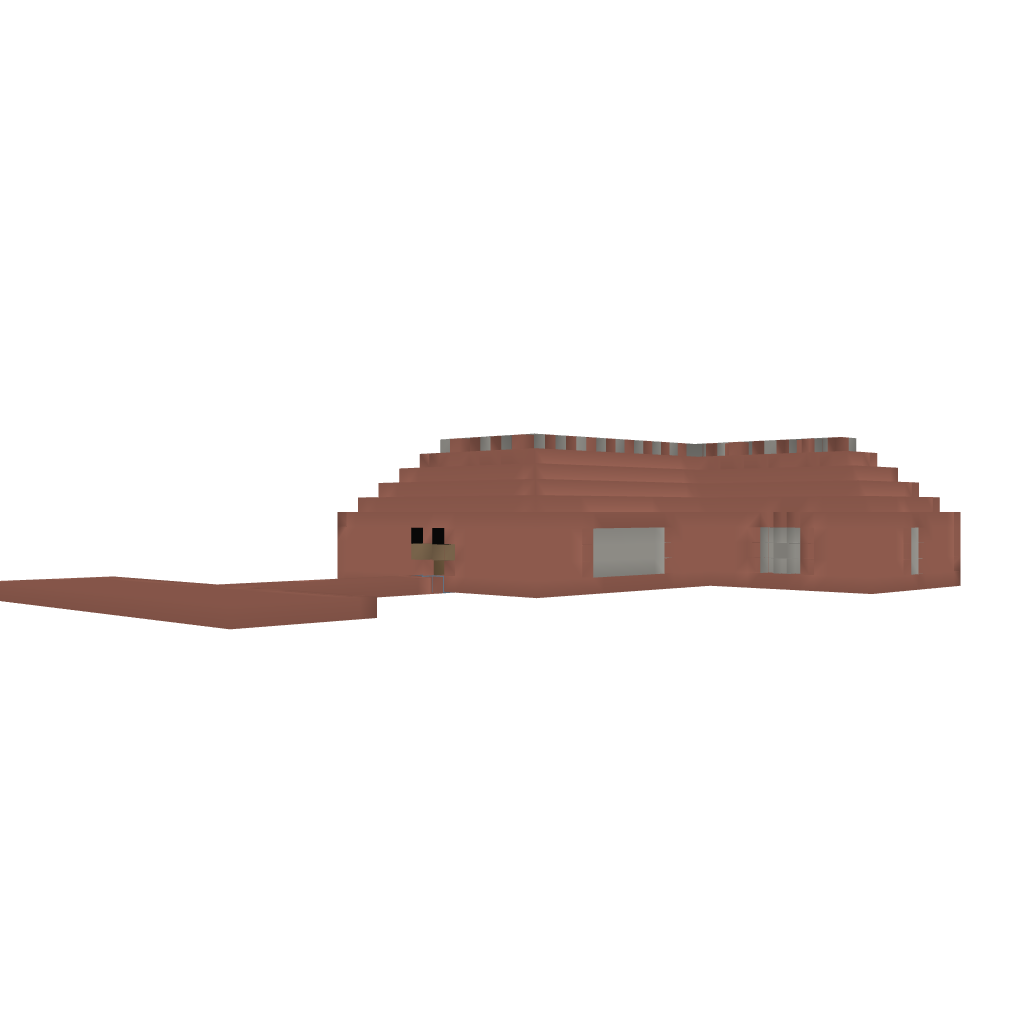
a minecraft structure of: Brick mansion